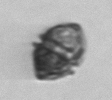
Label: Kryptoperidinium_triquetrum